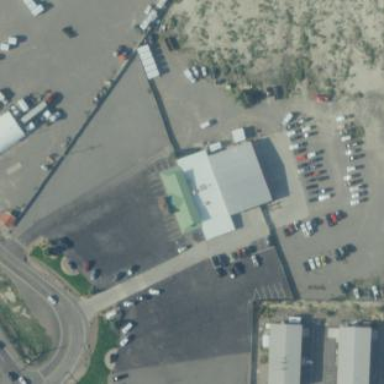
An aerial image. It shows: Commercial building with car shop.